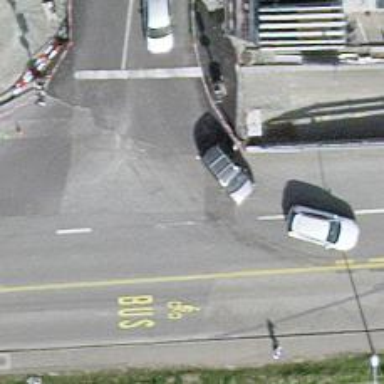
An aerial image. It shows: Asphalt sidewalk.